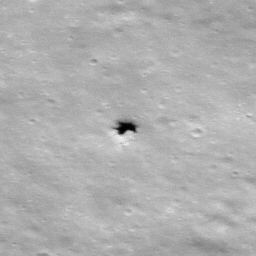
Pit: Stevinus 9b
Host crater: Stevinus
Host type: impact_melt
Lunar coordinates: latitude -32.94, longitude 54.745